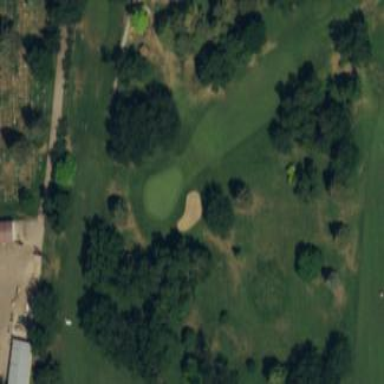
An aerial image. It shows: Golf fairway surrounded by grass.